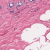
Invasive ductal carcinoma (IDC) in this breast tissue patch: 0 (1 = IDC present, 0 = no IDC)